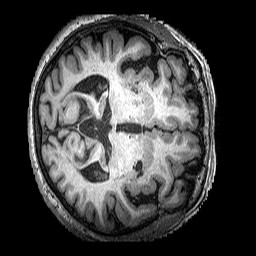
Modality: T1w
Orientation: axial
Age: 66
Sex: female
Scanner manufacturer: siemens
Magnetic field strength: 3 T
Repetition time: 2.25 s
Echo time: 0.00452 s